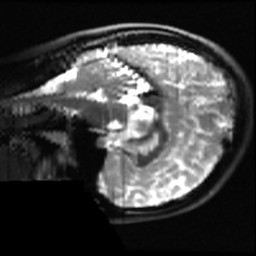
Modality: T2w
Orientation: sagittal
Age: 24
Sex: female
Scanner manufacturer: ge
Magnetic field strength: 3 T
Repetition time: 8.947 s
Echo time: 0.09798 s